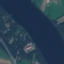
Label: River